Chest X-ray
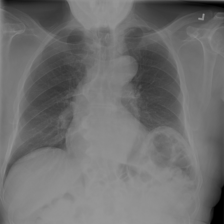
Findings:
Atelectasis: negative
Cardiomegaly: negative
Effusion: negative
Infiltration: positive
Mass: negative
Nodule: negative
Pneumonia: negative
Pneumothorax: negative
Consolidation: negative
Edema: negative
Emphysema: negative
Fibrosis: negative
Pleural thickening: negative
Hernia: negative